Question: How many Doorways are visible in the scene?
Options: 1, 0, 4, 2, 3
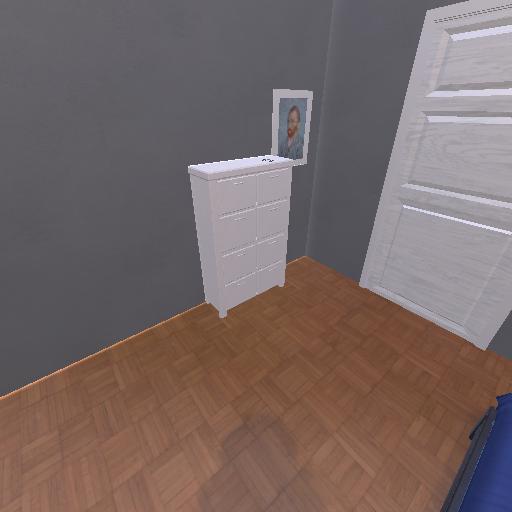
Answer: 1